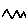
Label: zigzag